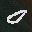
Label: 0